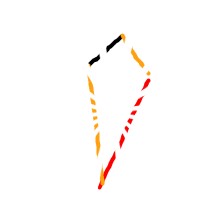
Shape: kite